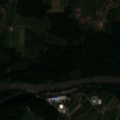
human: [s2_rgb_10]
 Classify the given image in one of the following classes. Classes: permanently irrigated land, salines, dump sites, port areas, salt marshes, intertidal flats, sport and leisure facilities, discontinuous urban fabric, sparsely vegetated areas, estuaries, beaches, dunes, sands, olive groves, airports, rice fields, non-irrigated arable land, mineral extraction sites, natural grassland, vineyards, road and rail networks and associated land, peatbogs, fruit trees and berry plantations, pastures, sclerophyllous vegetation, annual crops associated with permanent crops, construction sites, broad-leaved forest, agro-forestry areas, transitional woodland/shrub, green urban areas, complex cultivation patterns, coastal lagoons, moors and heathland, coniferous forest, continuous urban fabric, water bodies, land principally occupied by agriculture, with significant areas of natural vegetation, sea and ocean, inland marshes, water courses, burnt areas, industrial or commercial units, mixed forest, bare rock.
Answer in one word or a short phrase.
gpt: discontinuous urban fabric, non-irrigated arable land, complex cultivation patterns, land principally occupied by agriculture, with significant areas of natural vegetation, broad-leaved forest, mixed forest, water courses